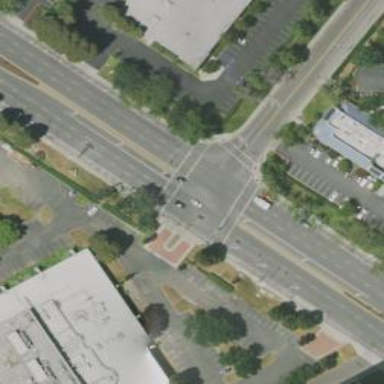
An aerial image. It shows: Solid stop line on the road.